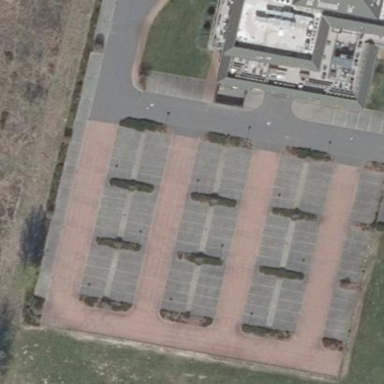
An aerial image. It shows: Parking area with surface.